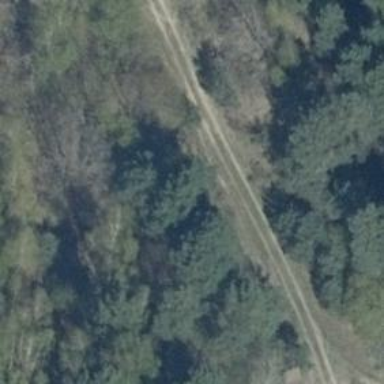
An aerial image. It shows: Sandy track road with grade3 tracktype.